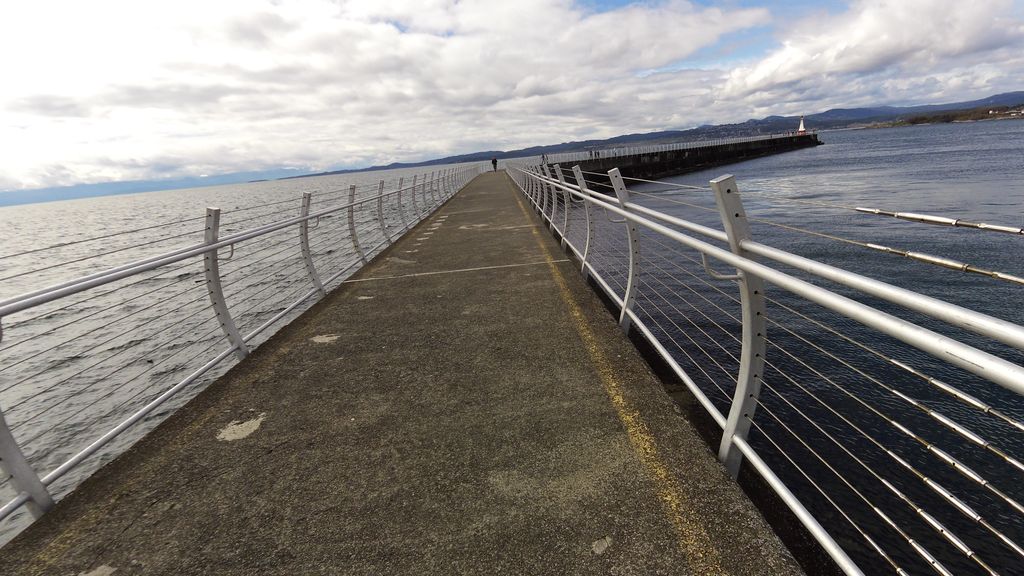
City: victoria